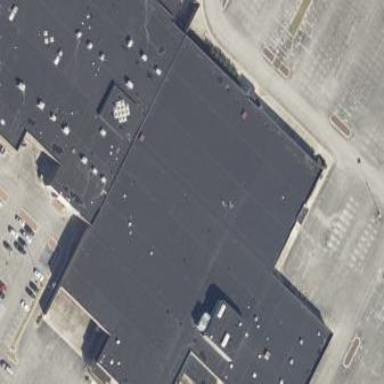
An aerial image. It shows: Department store.